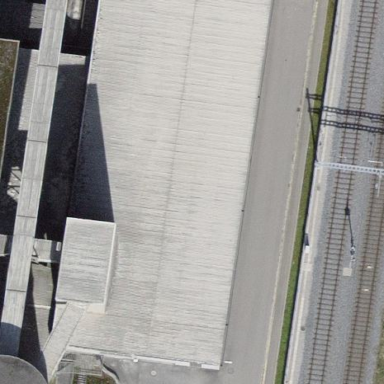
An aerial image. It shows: Industrial building.